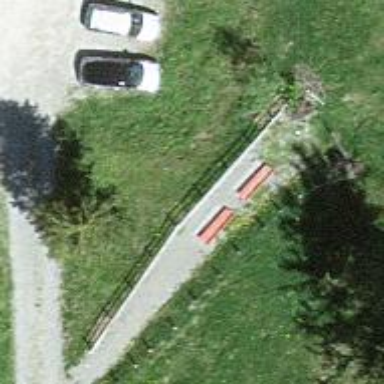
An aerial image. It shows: Bench for seating.